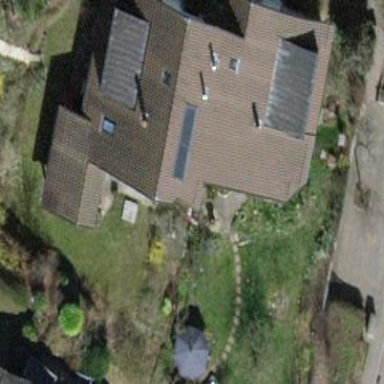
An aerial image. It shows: Building with tiled roof.